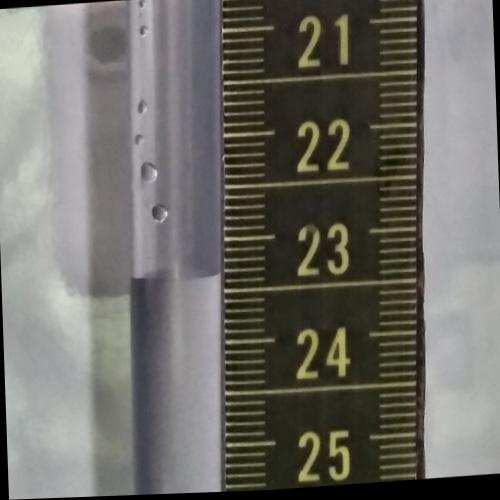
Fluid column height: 23.4 cm